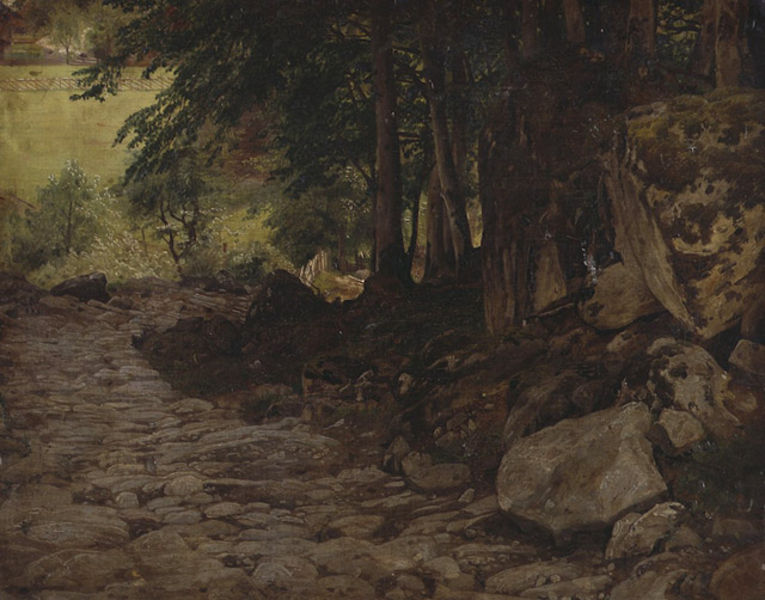
Titel: Felsweg in der Schweiz
Künstler: Johann Wilhelm Schirmer
Standort: Karlsruhe
Institution: Staatliche Kunsthalle Karlsruhe
Schlagwörter: baum, blätter, dunkel, felsen, gemälde, himmel, laub, schatten, wasser, bäume, gelb, grün, landschaft, see, äste, braun, licht, straße, blick, gras, haus, park, weg, wiese, zaun, stein, steine, öl, baumstamm, erde, feld, felder, natur, stamm, strauch, weide, zweige, brücke, busch, büsche, gebüsch, hütte, pfad, sonne, tal, wald, garten, erdig, ecke, italien, pflaster, steinig, fels, gebirge, hang, dorf, mauer, dunkelgrün, hellgrün, geröll, hof, böschung, tannen, steg, stämme, realistisch, balken, waldrand, flechten, kopfstein, kiesel, wandern, moos, wälder, lichtung, felsig, kopfsteinpflaster, fichte, laubbaum, nadelbaum, bewachsen, laubwald, mystisch, nadelbäume, gärten, schattig, wegrand, bruchstein, strächer, steinblöcke, gepflastert, stine, stolpern, steinweg, bergab, bkätter, hinunter